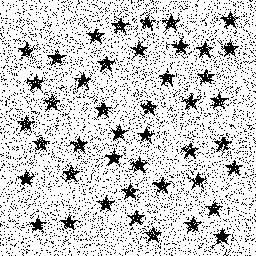
Squares: 0
Triangles: 0
Stars: 44
Total shapes: 44